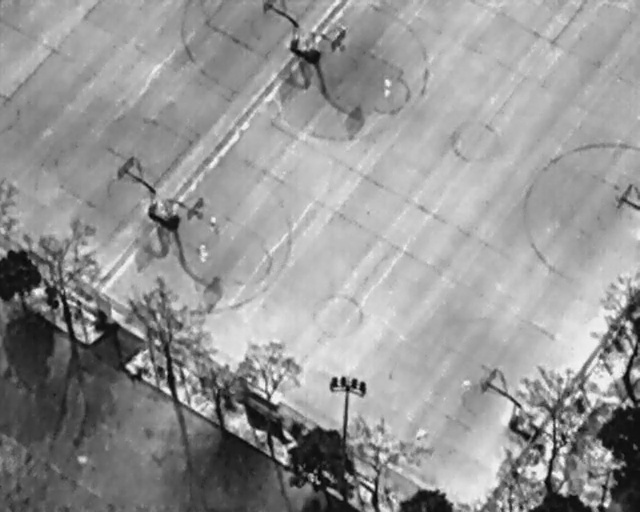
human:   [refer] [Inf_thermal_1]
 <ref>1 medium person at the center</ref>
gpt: <box>[[30, 48, 33, 50, 2]]</box>